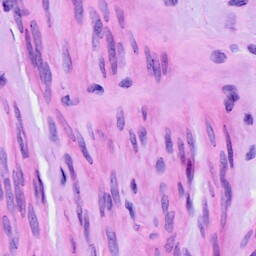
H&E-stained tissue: Ovarian